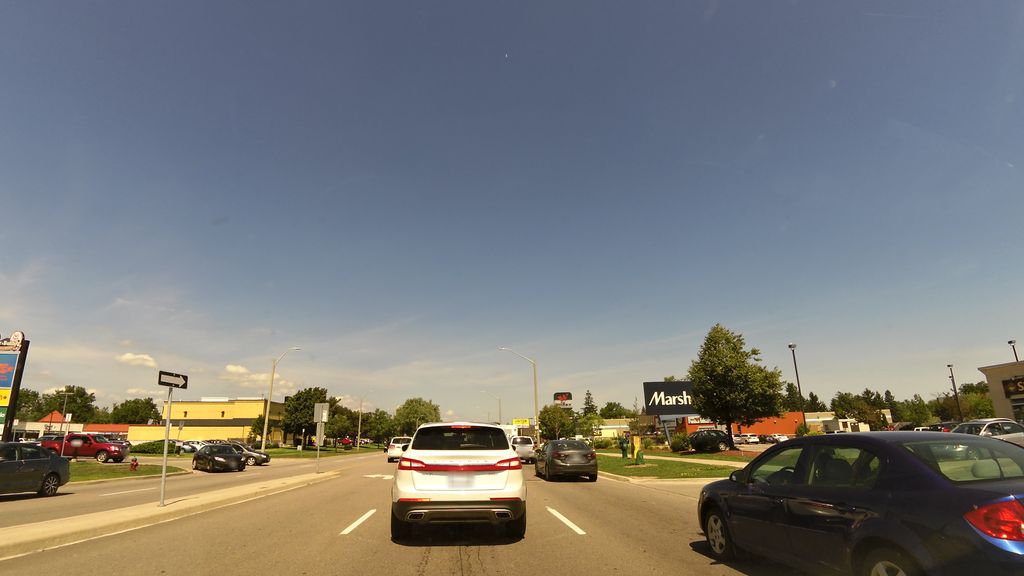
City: hamilton